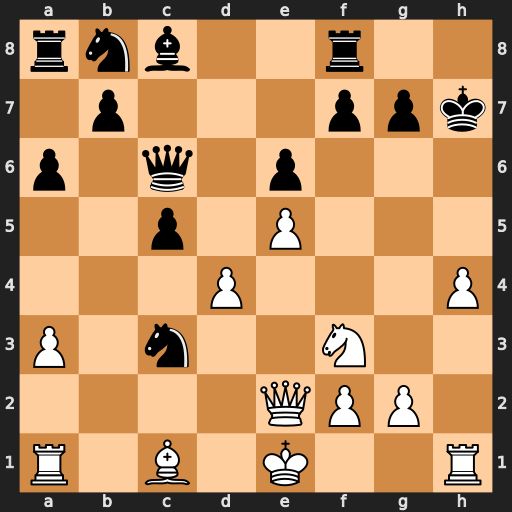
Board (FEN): rnb2r2/1p3ppk/p1q1p3/2p1P3/3P3P/P1n2N2/4QPP1/R1B1K2R
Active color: w
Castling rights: KQ
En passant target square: -
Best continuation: Ng5+ Kg8 Qh5 Qe4+ Nxe4